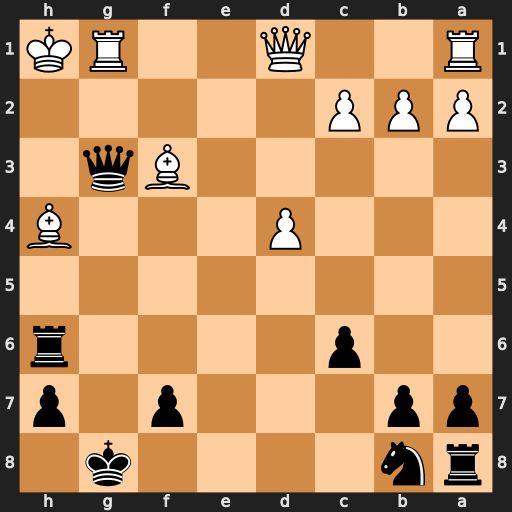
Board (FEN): rn4k1/pp3p1p/2p4r/8/3P3B/5Bq1/PPP5/R2Q2RK
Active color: b
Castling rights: -
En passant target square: -
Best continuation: Rxh4#